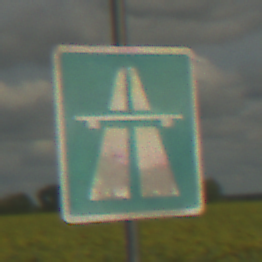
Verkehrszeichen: Autobahn
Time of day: Midday
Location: Outdoor (RoadRail)
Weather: PartlyCloudy
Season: NotSpecified
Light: Natural